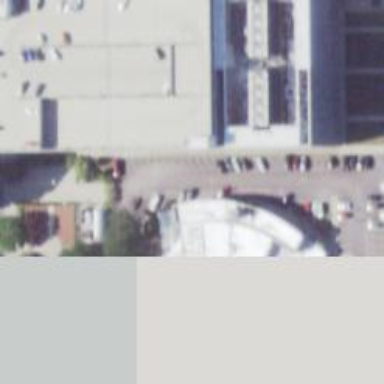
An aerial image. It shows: Commercial building that houses clinic providing healthcare services.